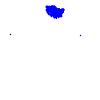
Particle: electron